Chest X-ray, AP view. Patient: 56 years old, sex M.
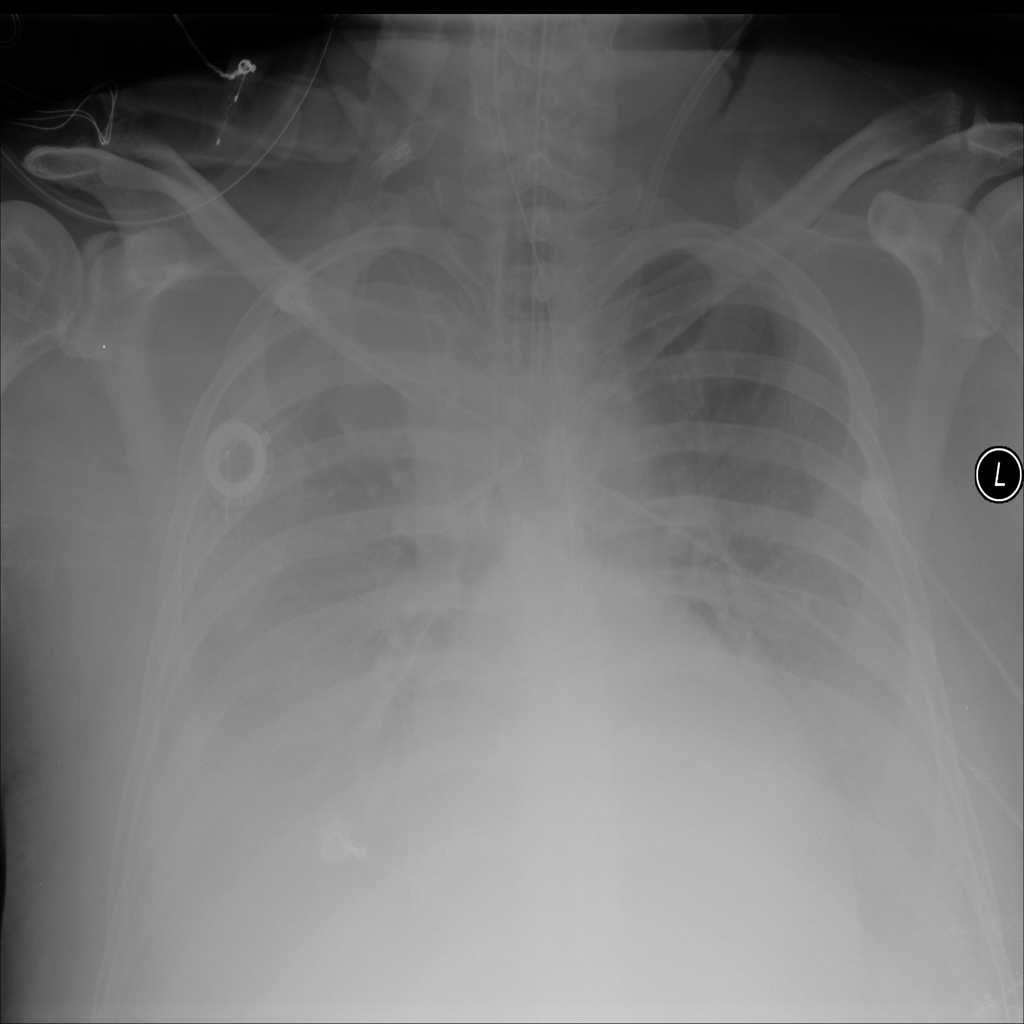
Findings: Effusion